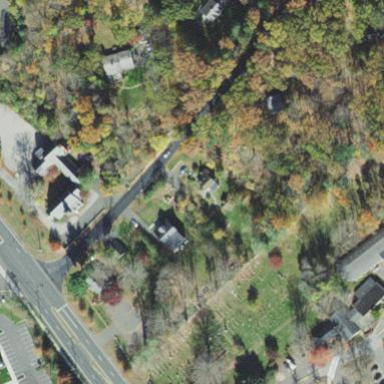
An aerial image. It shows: Cemetery.